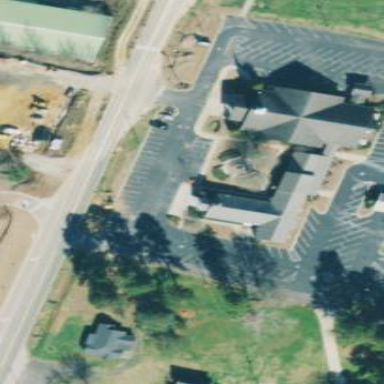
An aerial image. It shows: Building that serves as place of worship.